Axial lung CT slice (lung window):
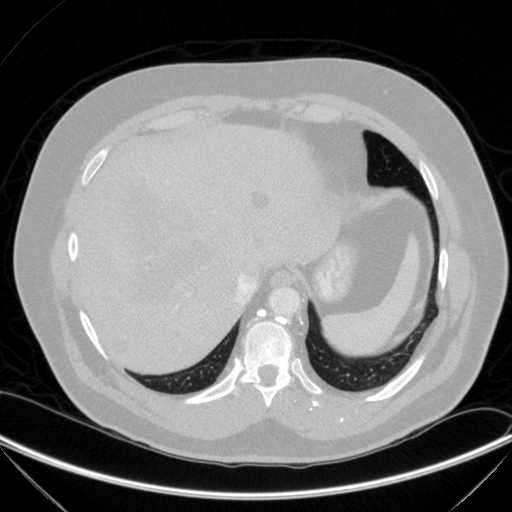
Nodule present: no